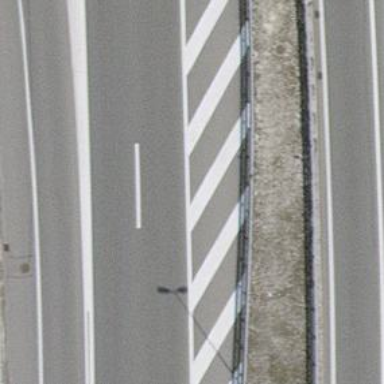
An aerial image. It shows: Asphalt motorway link.